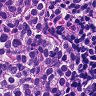
Metastatic tissue present: yes